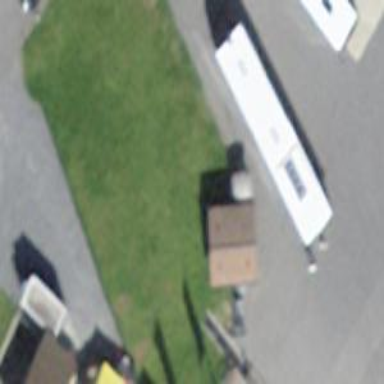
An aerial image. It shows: Platform at public transport location with shelter.